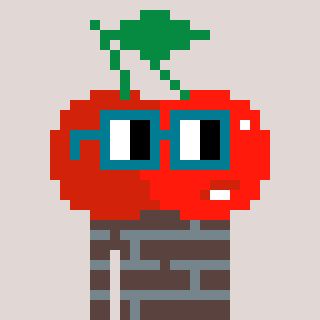
a pixel art character with square dark green glasses, a cherry-shaped head and a darkbrown-colored body on a warm background